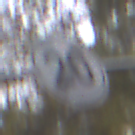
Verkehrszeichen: EndeGeschwindigkeit20
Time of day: MorningAfternoon
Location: Outdoor (Nature)
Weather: Overcast
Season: Autumn
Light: Natural